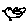
Label: bird